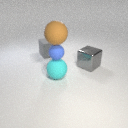
large cyan rubber sphere in front of large gray metal cube